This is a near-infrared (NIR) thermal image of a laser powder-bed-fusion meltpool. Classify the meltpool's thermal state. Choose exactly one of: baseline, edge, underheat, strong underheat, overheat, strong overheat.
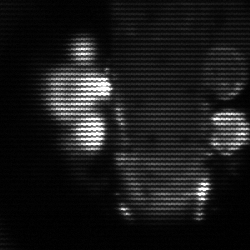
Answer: strong underheat